Interaction volume radius: 5 \u00c5
Interaction volume height: 20 \u00c5
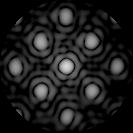
Disorder parameter: 0.2033